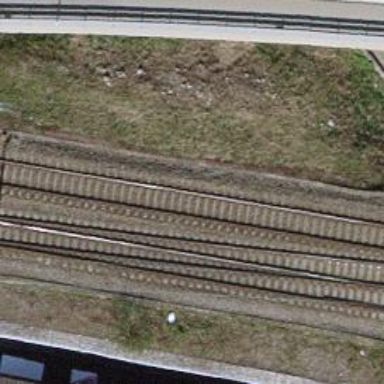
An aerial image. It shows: Single railway track with electrification through contact line.